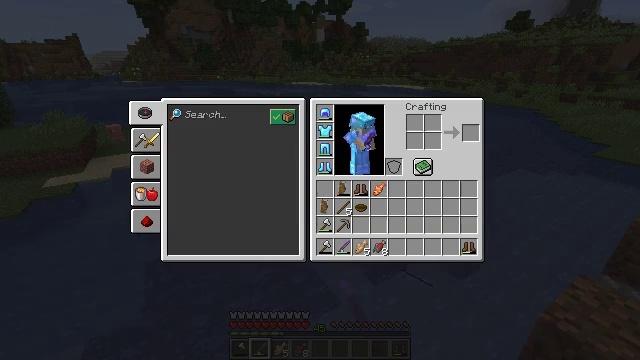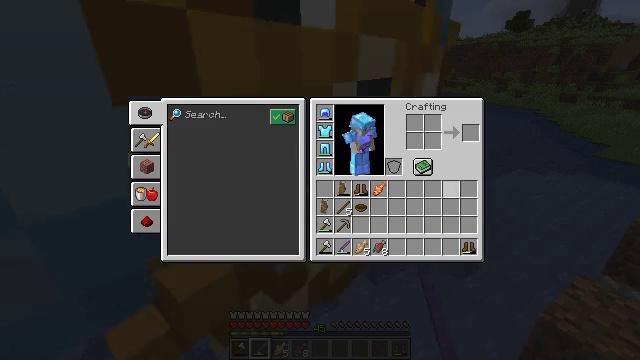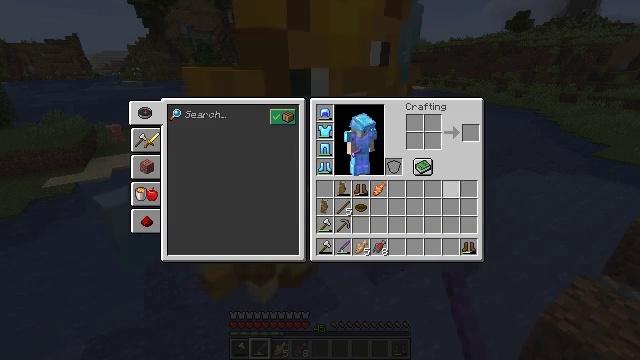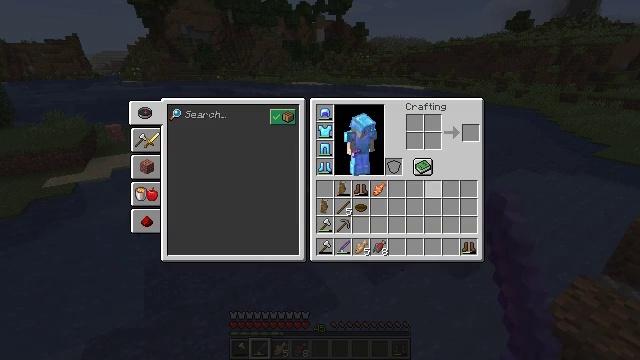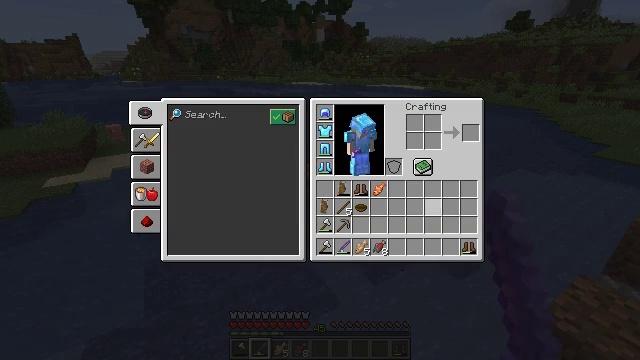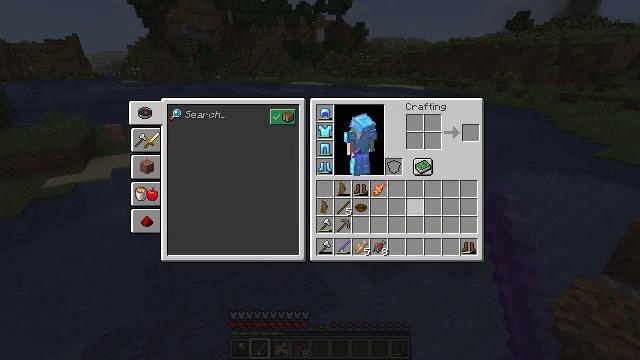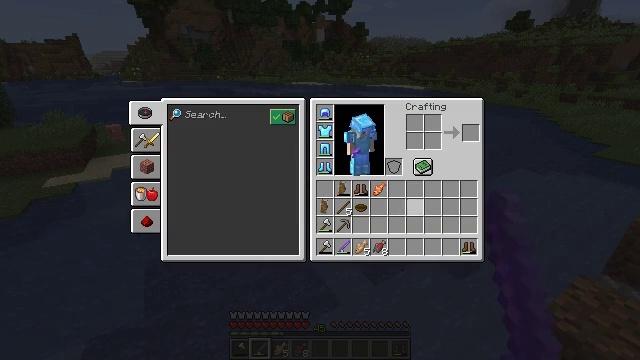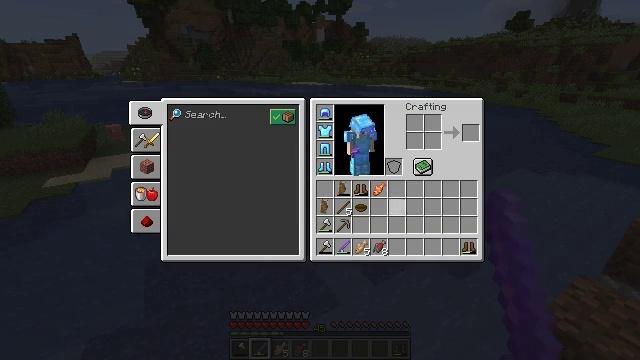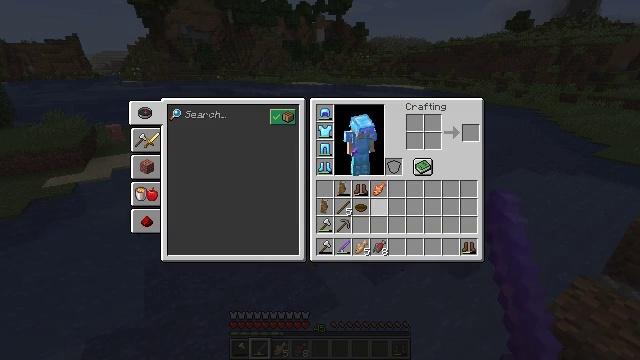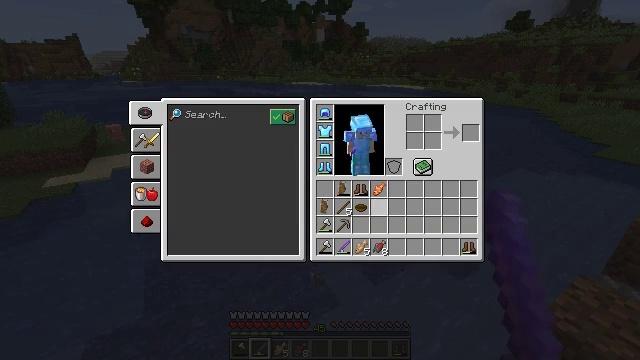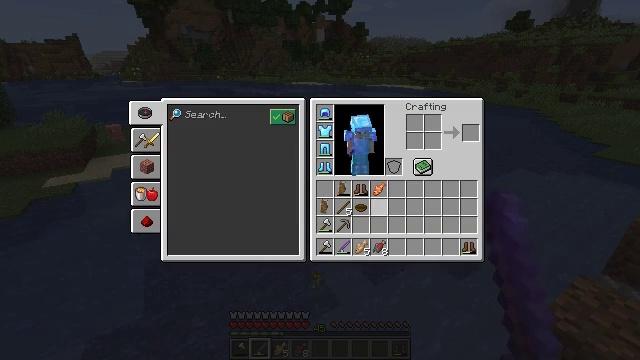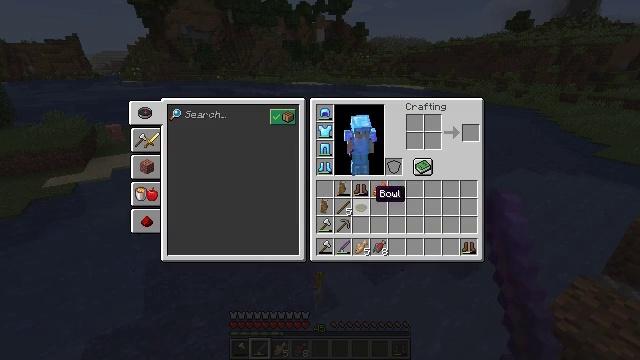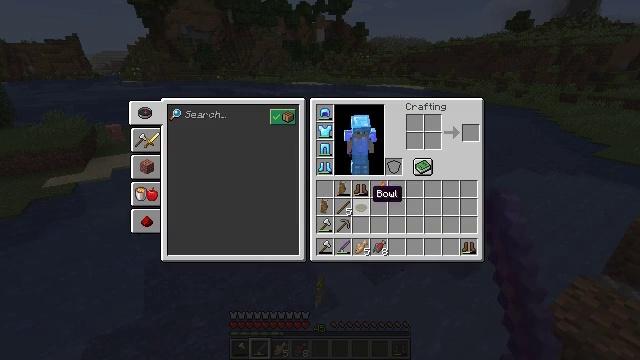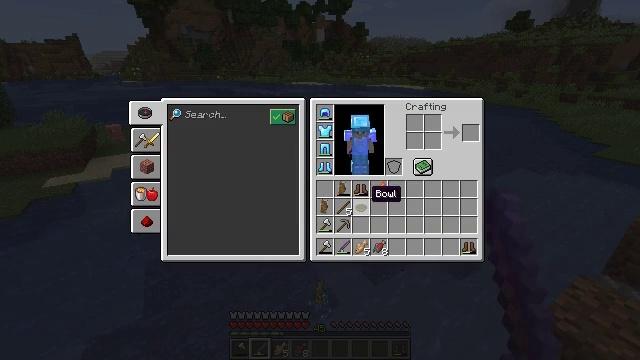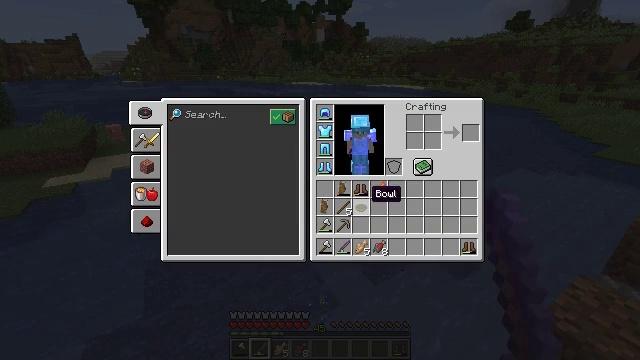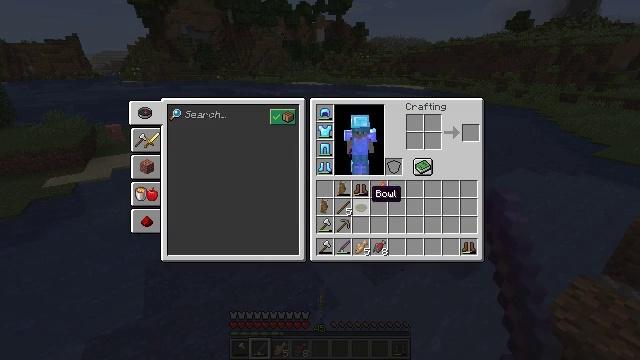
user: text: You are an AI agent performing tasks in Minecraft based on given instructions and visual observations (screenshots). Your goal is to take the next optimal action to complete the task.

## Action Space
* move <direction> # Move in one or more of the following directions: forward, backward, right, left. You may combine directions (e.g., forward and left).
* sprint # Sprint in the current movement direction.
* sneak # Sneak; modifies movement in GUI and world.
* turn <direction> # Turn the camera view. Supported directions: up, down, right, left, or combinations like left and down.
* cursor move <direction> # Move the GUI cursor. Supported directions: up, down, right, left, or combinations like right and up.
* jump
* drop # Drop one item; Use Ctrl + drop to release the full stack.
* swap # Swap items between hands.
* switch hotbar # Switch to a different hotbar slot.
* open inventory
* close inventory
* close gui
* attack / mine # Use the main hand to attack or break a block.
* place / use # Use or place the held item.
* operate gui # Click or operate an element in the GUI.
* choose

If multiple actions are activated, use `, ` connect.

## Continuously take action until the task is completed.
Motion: motion action
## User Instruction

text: Remove a bowl from the inventory.
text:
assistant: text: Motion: cursor move left and down, open gui
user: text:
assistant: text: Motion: cursor move left
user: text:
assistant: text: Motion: no_op
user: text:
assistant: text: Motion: no_op
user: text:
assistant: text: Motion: cursor move left
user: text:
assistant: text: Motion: cursor move left
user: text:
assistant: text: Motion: cursor move left
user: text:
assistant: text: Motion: cursor move left
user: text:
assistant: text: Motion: cursor move left
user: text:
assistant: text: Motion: no_op
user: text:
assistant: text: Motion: no_op
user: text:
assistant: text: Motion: no_op
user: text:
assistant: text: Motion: no_op
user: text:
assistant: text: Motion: no_op
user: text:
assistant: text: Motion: no_op
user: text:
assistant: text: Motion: no_op
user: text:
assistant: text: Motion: no_op
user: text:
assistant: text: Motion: no_op
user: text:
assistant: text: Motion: operate gui
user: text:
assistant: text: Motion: operate gui
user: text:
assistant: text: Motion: operate gui
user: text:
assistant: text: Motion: no_op
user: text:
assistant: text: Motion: no_op
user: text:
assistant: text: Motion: no_op
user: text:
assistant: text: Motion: cursor move right
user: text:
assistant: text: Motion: cursor move right
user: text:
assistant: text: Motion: cursor move right
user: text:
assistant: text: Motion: cursor move right and up
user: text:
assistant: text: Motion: cursor move right and up
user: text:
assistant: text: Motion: cursor move right